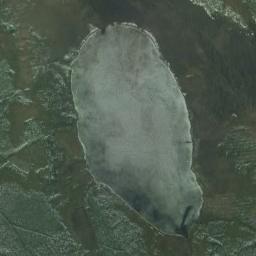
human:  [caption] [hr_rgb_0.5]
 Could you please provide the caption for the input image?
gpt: The ground is rough around the lake .

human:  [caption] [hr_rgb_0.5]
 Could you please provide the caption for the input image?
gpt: On the ground where the green and yellowish brown intersect, There is an almost elliptical blue lake covered by white ice and snow .

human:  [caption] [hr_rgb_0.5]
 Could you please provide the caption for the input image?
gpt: There are two lakes in the picture .

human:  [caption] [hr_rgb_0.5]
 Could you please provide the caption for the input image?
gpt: The lake lies in a wasteland and the water is sage green .

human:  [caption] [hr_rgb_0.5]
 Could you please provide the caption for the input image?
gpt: There are meadows around the gray lake .